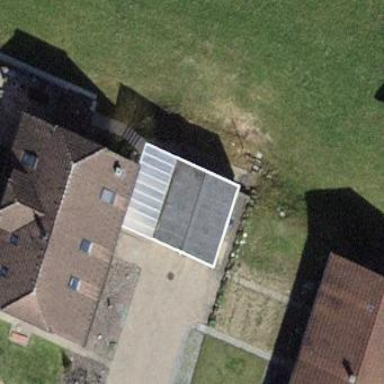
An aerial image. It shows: Garage building.